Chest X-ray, PA view. Patient: 49 years old, sex M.
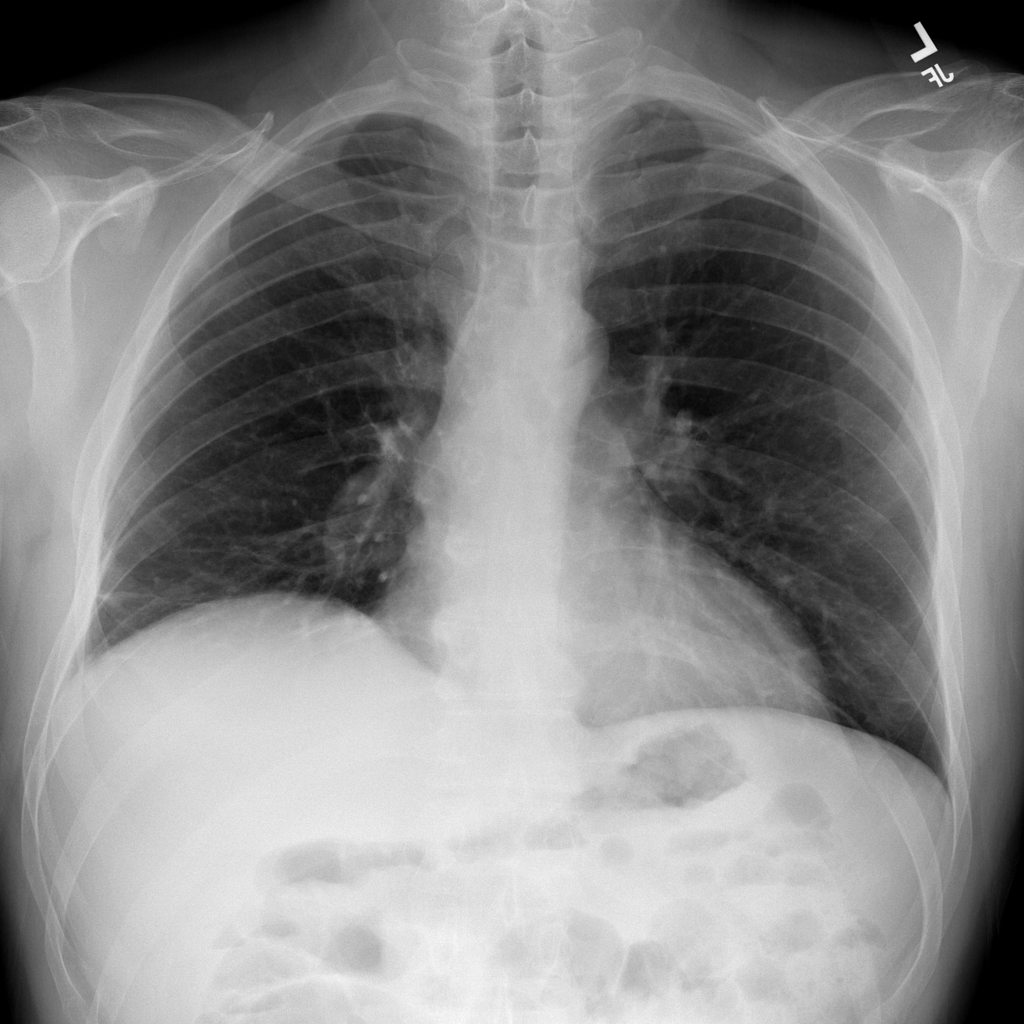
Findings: No Finding